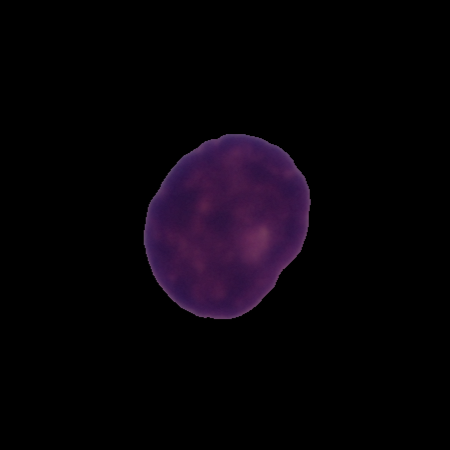
Label: healthy